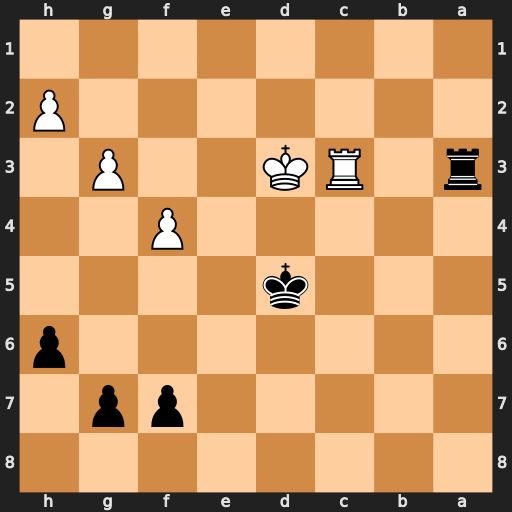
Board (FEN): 8/5pp1/7p/3k4/5P2/r1RK2P1/7P/8
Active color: b
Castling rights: -
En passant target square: -
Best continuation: Rxc3+ Kxc3 Ke4